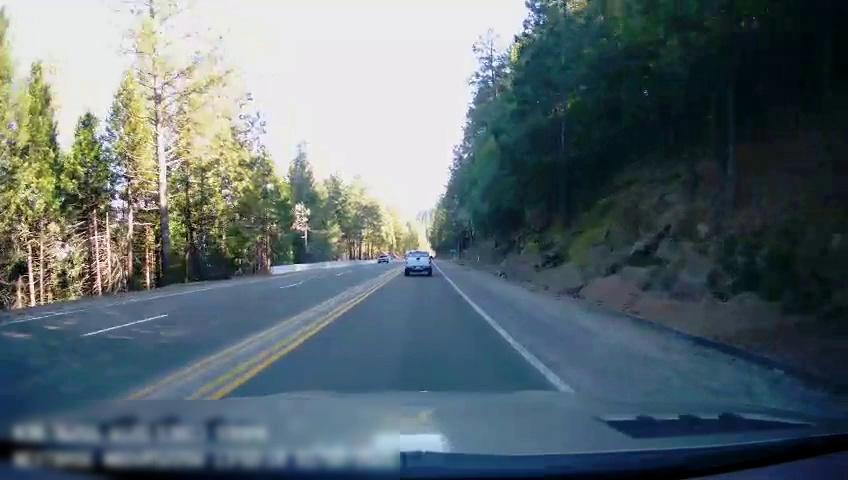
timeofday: Day
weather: Sunny
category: Drivable Space
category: Vehicles | Car
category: Vehicles | Truck
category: Lanes | Alternate Lane
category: Lanes | Current Lane
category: Lanes | Current Lane
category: Lanes | Opposite Lane
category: Lanes | Opposite Lane
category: Lanes | Opposite Lane
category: Lanes | Opposite Lane